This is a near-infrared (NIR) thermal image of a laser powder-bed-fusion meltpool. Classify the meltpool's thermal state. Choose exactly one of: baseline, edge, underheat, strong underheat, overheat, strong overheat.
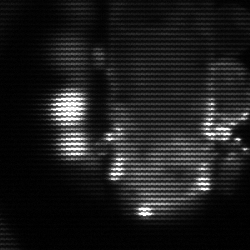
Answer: strong underheat